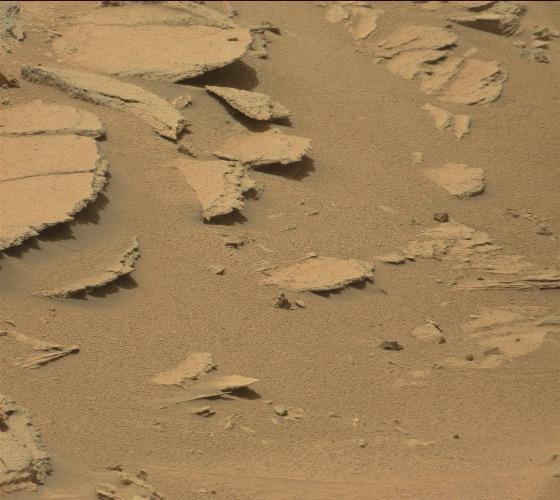
Terrain classes present: Bedrock, Gravel / Sand / Soil, Rock, Shadow